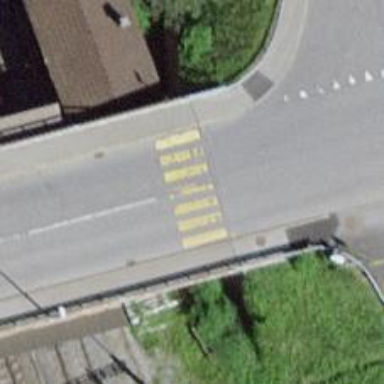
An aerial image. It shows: Zebra crossing on the road.